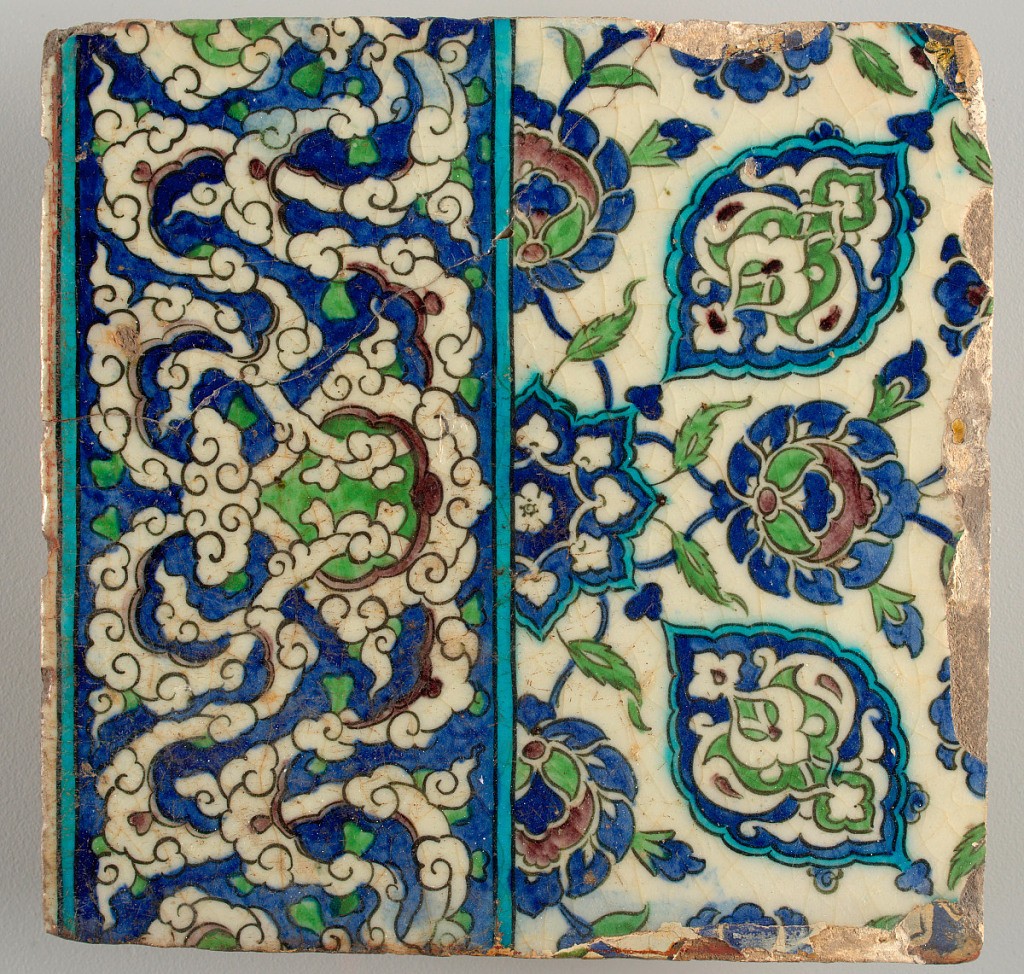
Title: Wall tile
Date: late 16th–early 17th century
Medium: Lead-glazed earthenware
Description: Border tile decorated in white, cobalt, turquoise, apple-green, and purple with black lines. Lower portion forms part of a continuous arabesque frieze featuring interwoven cloud bands. Upper half composed of two quadrants of a four quadrant repeating design, make up of a system of conventionalized blossoms, leaves, stems, and arabesques in shaped cartouches.